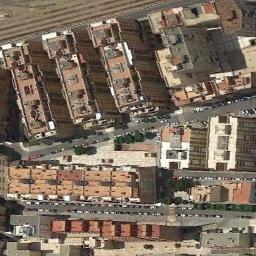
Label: commercial_area